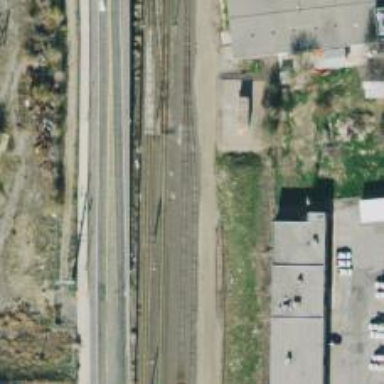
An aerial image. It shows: Yard used for service near light rail railway.